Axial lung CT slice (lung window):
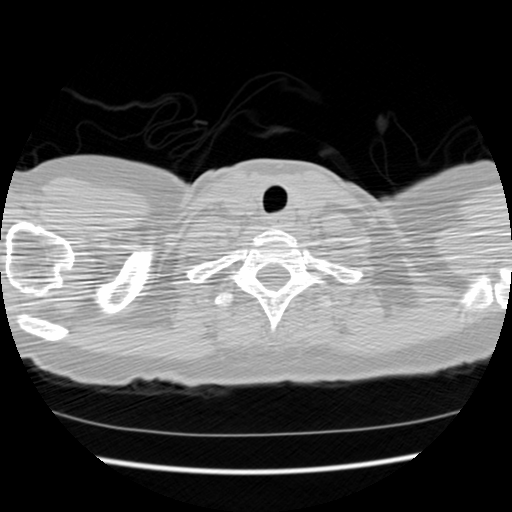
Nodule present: no